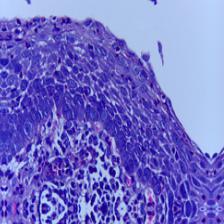
Diagnosis: OSCC